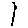
Label: line